Question: I'm now switching from com+ to wcf.
One thing i see that wcf is missing is the ability to see how many objects are currently active, call time, and in call.
Is there a tool that will give me the same data for wcf?
I use IIS as host for my wcf services.
Thanks.

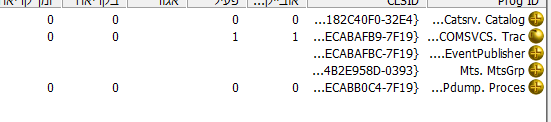
Answer: You have to look at WCF performance counters : <URL>
Launch perfmon.exe, and look at the categories :
- - -